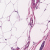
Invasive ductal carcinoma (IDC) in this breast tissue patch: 0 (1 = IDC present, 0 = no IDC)